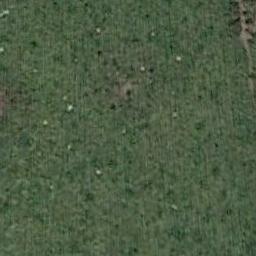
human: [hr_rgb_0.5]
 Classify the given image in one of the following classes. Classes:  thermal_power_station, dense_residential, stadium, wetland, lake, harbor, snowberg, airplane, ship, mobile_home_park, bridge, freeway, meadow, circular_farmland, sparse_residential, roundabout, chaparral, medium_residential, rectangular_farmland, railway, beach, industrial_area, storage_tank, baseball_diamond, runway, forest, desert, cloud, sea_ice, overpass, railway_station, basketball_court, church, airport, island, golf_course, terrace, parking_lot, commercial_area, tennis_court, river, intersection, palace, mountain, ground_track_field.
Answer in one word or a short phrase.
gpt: meadow